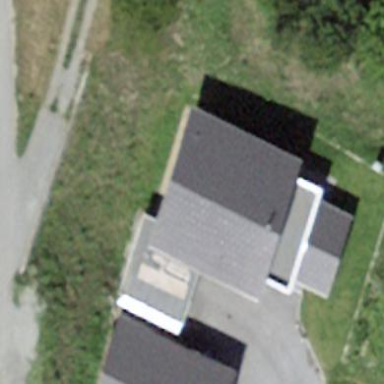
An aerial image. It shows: Detached building.